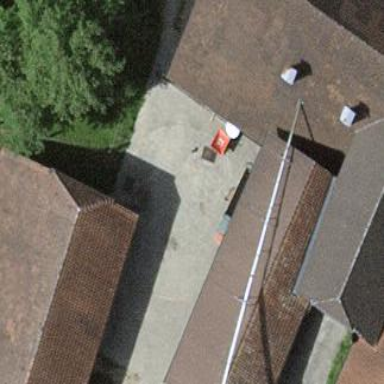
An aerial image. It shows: Garage building.